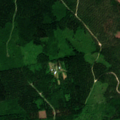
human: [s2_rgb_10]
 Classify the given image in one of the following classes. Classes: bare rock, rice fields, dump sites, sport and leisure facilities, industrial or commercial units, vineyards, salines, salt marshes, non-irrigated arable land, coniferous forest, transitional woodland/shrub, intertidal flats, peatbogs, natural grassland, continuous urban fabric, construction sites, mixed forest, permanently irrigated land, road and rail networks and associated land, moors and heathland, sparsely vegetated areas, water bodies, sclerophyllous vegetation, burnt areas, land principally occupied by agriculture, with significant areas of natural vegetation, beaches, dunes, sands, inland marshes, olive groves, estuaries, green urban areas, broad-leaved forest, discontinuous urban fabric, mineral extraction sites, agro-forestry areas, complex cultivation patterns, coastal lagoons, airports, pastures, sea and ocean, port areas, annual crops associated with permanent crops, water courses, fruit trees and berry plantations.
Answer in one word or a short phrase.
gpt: coniferous forest, mixed forest, transitional woodland/shrub